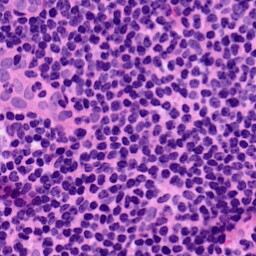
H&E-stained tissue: LymphNode